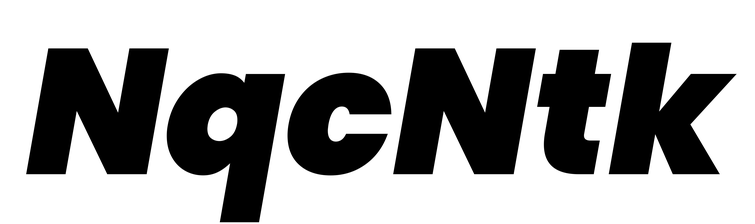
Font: Poppins-BlackItalic